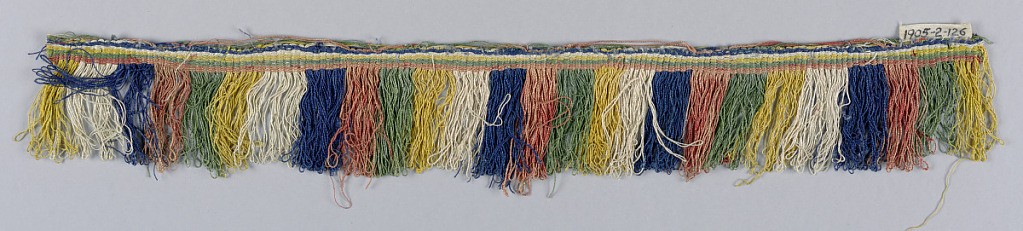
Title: Fringe
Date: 18th century
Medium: silk Technique: woven
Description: Fringe with a blue, red, green, yellow and white striped heading. Skirt threads, looped and twisted, are arranged to form stripes.